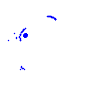
Particle: electron